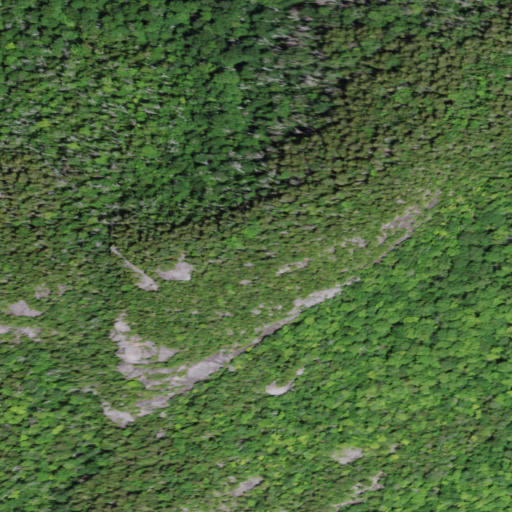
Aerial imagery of mountain in New York named Mount Jo containing deciduous forest, evergreen forest, and mixed forest